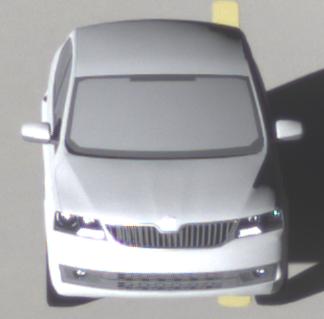
Make: Skoda
Model: Rapid
Detailed model: Rapid 1.2 Active Limousine
Model produced from: 2012/10
Model produced until: 2015/04
Doors: 5
Color: gray
Road condition: dry road
Daytime: sunrise or sunset
Contrast: high contrast